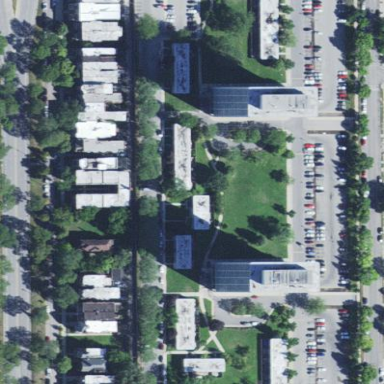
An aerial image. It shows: Residential area with apartments.